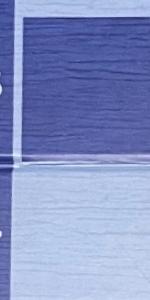
Label: Empty